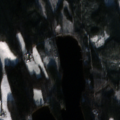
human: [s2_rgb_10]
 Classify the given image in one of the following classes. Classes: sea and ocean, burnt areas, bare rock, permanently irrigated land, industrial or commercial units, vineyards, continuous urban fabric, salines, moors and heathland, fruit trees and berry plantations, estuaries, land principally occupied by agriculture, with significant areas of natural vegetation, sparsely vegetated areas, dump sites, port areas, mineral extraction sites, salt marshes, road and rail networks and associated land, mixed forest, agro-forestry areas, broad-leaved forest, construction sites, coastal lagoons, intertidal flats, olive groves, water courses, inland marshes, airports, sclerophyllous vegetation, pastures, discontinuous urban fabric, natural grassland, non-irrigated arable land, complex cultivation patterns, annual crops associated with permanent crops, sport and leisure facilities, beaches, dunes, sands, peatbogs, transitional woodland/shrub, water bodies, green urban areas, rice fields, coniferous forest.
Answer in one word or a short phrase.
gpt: land principally occupied by agriculture, with significant areas of natural vegetation, coniferous forest, mixed forest, transitional woodland/shrub, water bodies